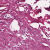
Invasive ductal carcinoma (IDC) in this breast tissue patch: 0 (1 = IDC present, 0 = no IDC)